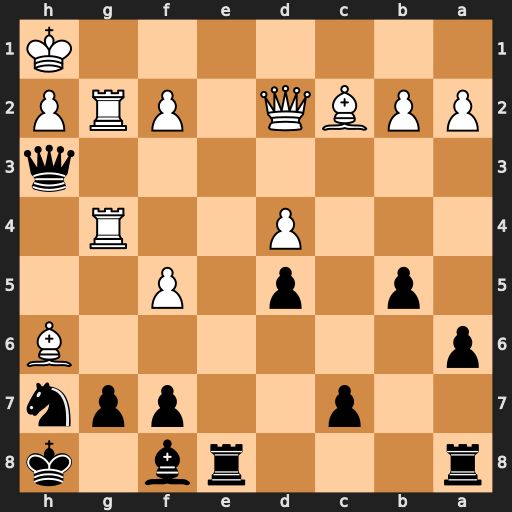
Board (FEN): r3rb1k/2p2ppn/p6B/1p1p1P2/3P2R1/7q/PPBQ1PRP/7K
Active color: b
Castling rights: -
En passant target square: -
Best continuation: Qxh6 Qxh6 Re1+ Rg1 Rxg1+ Kxg1 gxh6